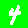
Digit: 4